Question: So I think the image below shows my problem pretty well:

I would be expecting the original string to be printed as-is, since when I send it in a response (using JAX-RS) it actually shows the ', not the left quote it should. However, applying the method EncodingUtils.clean(...) (which is just a wrapper of Apache Commons Lang StringEscapeUtils.unescapeJava(...)) to the string sent to the response doesn't change the response (it still shows '). Since as of the test they have changed, what am I missing here and what do I need to do to get the intended replacements?
EDIT1: the client is an Android app and the troublesome string is one of the attributes of the aforementioned JSON response. If I don't touch it, the phone shows this weird character 'EURTM'. If I decode it using Windows-1252 it prints the char right, but it screws the other parts of the String.
EDIT2: I have @Produces(text/json). These are the headers reported (note that I'm using OkHttp for request handling):
'''
Date: Tue, 23 Dec 2014 21:05:49 GMT
Connection: close
Server: Jetty(7.5.3.v20111011)
Via: 1.1 vegur
OkHttp-Selected-Protocol: http/1.1
OkHttp-Sent-Millis: 1419368765324
OkHttp-Received-Millis: 1419368765736
'''
Furthermore, printing to console from Android the received string actually prints it right. I have no clue on what's going on.
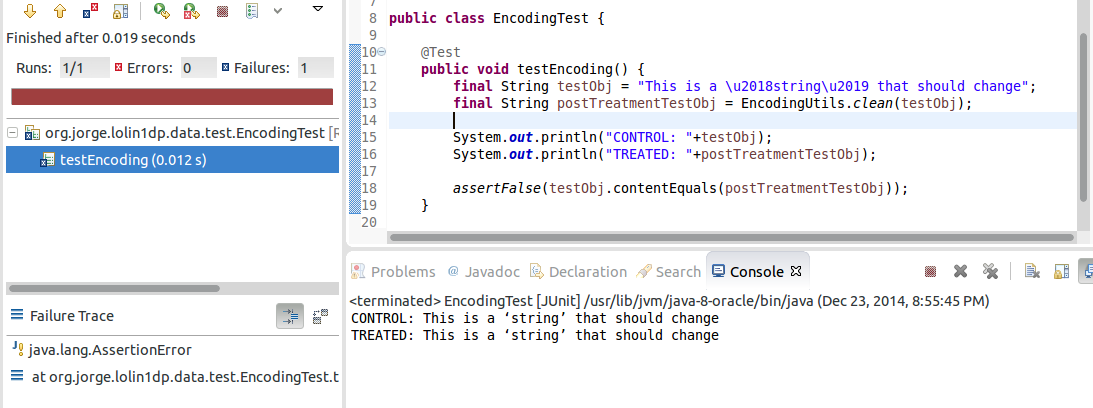
Answer: So, after hours of stretching my head stupidly I have that what's happening is basically this (see comment on April 15, 2013, for a working solution as of December 23, 2014): <URL>
Sometimes Google, sometimes...